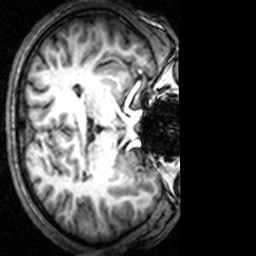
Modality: T1w
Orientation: axial